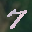
Label: 7